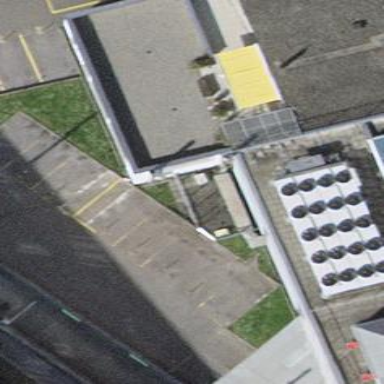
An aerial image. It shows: Street side parking area.